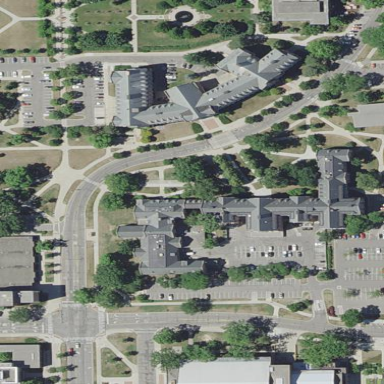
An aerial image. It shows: University building.